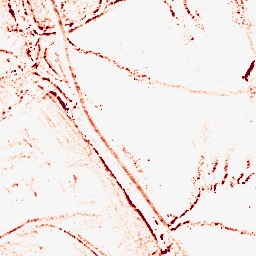
Category: morphological
Decomposition family: morphological_ellipse
Decomposition parameters: operation: opening
width: 5
height: 5
Upsampling method: sinc_hamming
Upsampling parameters: scale: 8
kernel_size: 16
Upsampling scale: 8